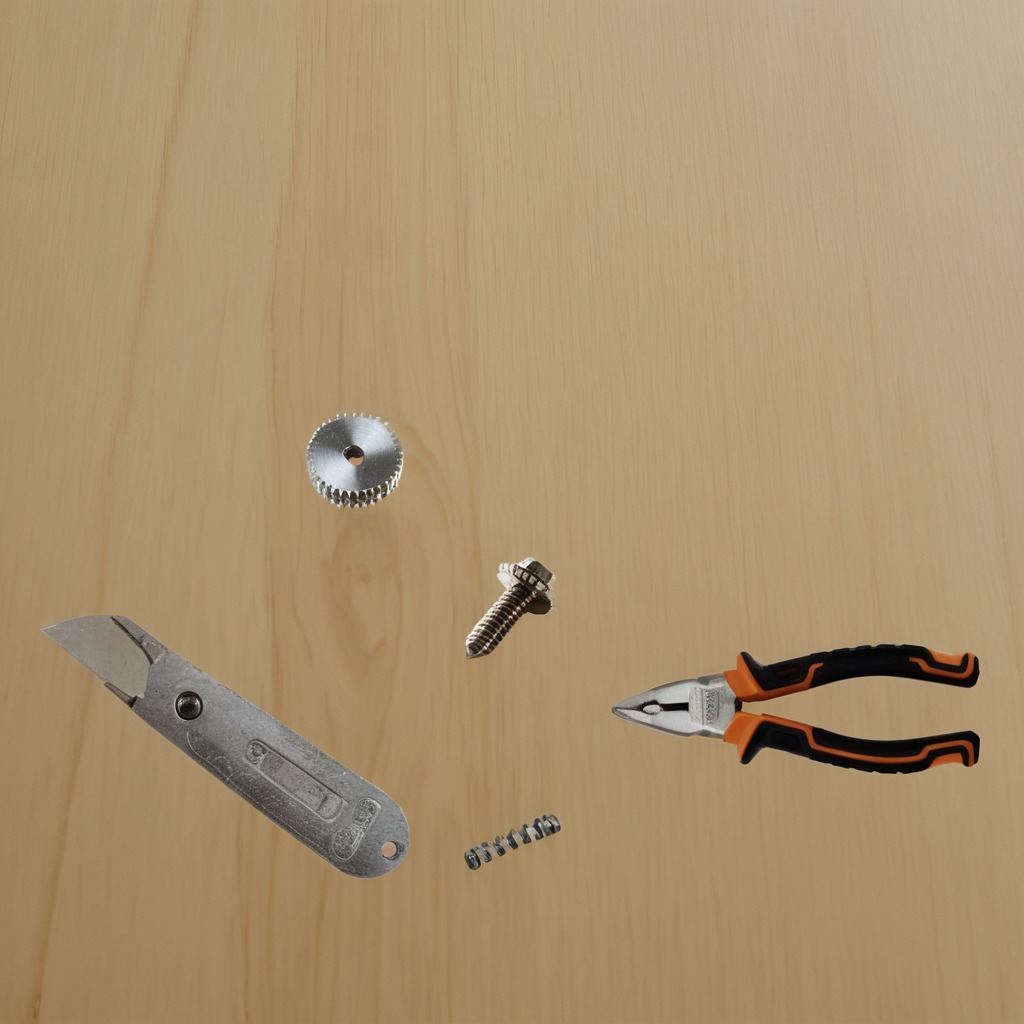
A steel gear with teeth, a utility knife, a metal machine screw, a pair of pliers, and a coiled metal spring are lying on the plywood surface.